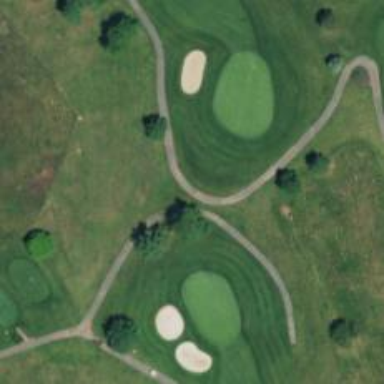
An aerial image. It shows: Pathway for golfing.